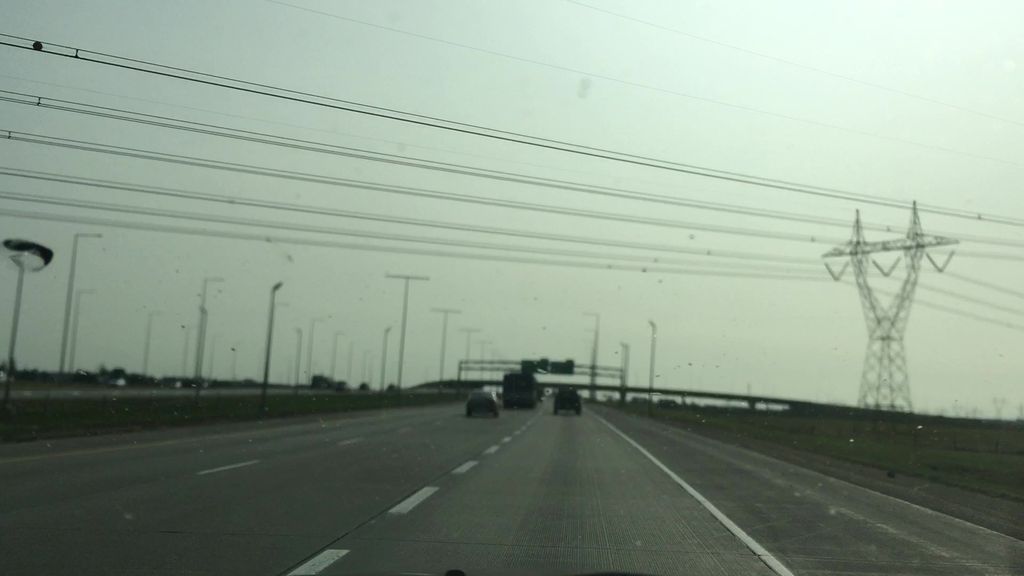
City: edmonton